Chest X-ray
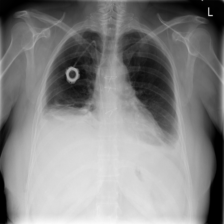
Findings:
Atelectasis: negative
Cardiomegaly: negative
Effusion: negative
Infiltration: negative
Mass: negative
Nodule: negative
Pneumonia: negative
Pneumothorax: positive
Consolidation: negative
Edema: negative
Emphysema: negative
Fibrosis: negative
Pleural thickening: negative
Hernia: negative